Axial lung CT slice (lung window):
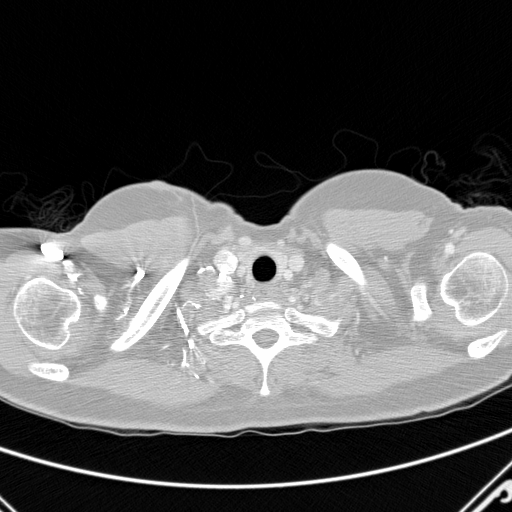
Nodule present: no